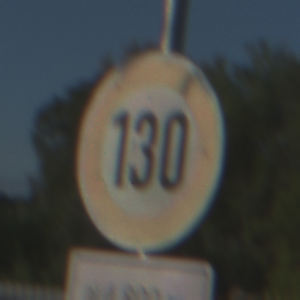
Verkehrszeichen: Geschwindigkeit130
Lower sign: LaengeEinerStrecke5
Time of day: MorningAfternoon
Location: Outdoor (Nature)
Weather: Clear
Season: NotSpecified
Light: Natural